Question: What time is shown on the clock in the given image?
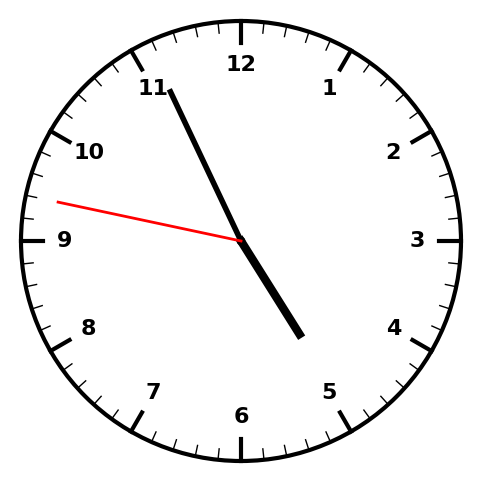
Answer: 04:55:47